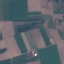
Label: PermanentCrop